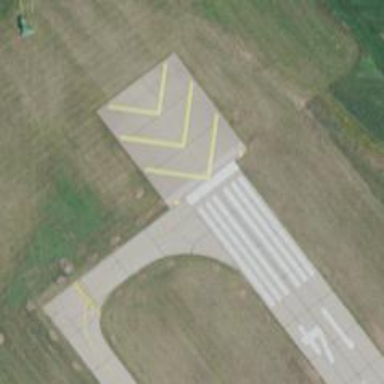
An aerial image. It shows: Runway surface made of asphalt at airport.